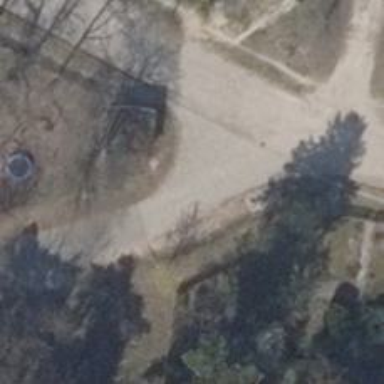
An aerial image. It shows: Dirt path.